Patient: sex M, age 75
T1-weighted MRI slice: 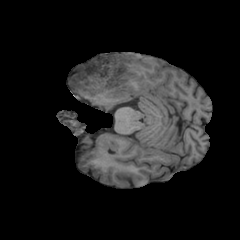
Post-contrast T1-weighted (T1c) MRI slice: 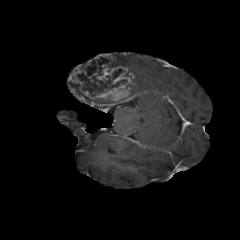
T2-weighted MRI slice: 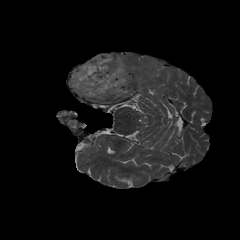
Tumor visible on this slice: yes
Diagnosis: Glioblastoma, IDH-wildtype
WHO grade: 4